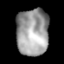
Tissue: lung
Cell type: Epithelial cells
Senescence score: 0.1983
Nuclear area (px): 1481
Mean DAPI intensity: 159.43